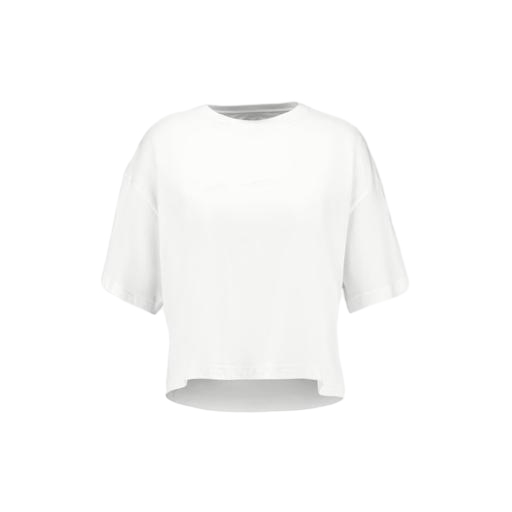
only white t-shirt, white cropped logo t-shirt, off-white classic t-shirt, white background